Interaction volume radius: 5 \u00c5
Interaction volume height: 15 \u00c5
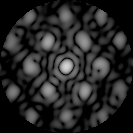
Disorder parameter: 0.3479